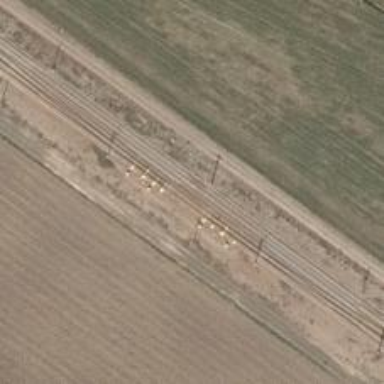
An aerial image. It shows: Railroad crossover.